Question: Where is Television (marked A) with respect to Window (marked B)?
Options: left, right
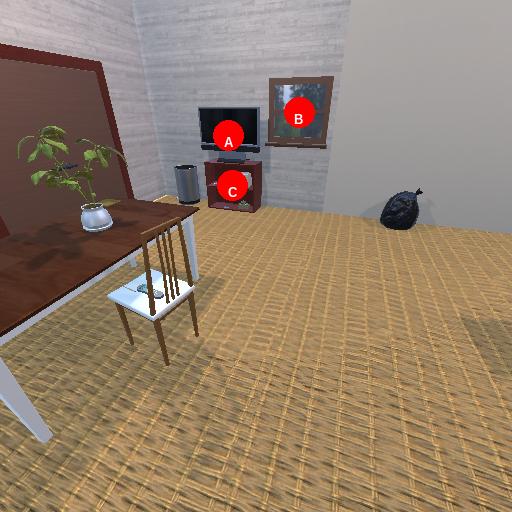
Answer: left